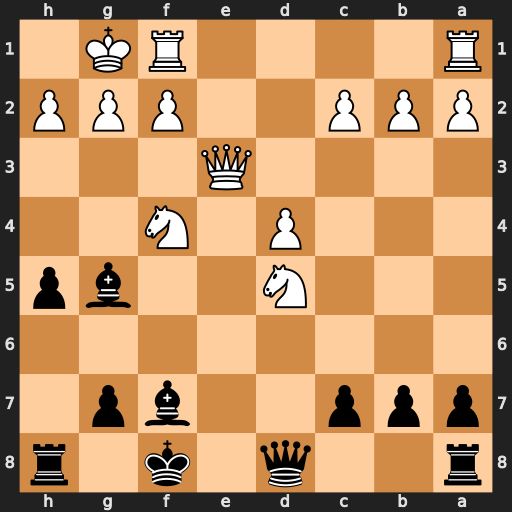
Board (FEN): r2q1k1r/ppp2bp1/8/3N2bp/3P1N2/4Q3/PPP2PPP/R4RK1
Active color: b
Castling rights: -
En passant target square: -
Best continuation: Bxd5 Ng6+ Kg8